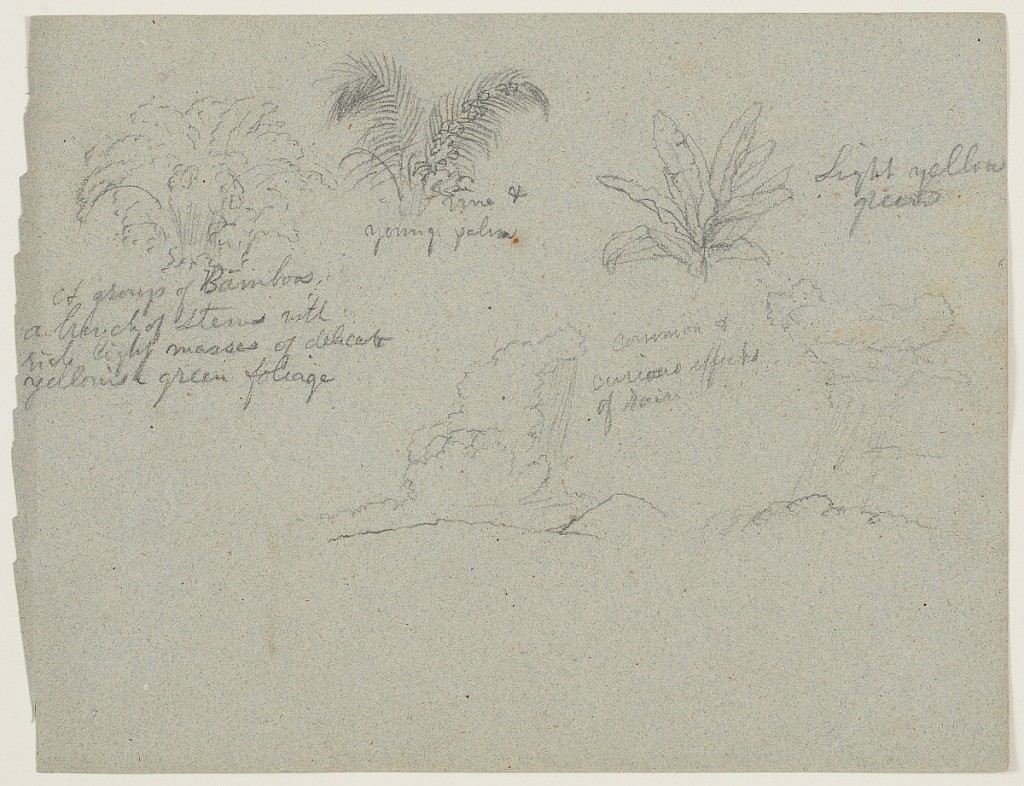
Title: Botanical and Meteorological Sketches from the Río Magdalena, Colombia
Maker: Frederic Edwin Church, American, 1826–1900
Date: May 1853
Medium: Graphite on gray-green laid paper
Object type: Drawing
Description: Botanical and meteorological sketches along the Magdalena River, Colombia. Along upper portion, bamboo plants, a young palm tree, and a broad-leaved plant are visible. Below, two drawings of billowing clouds with falling rain are included.